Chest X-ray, PA view. Patient: 79 years old, sex M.
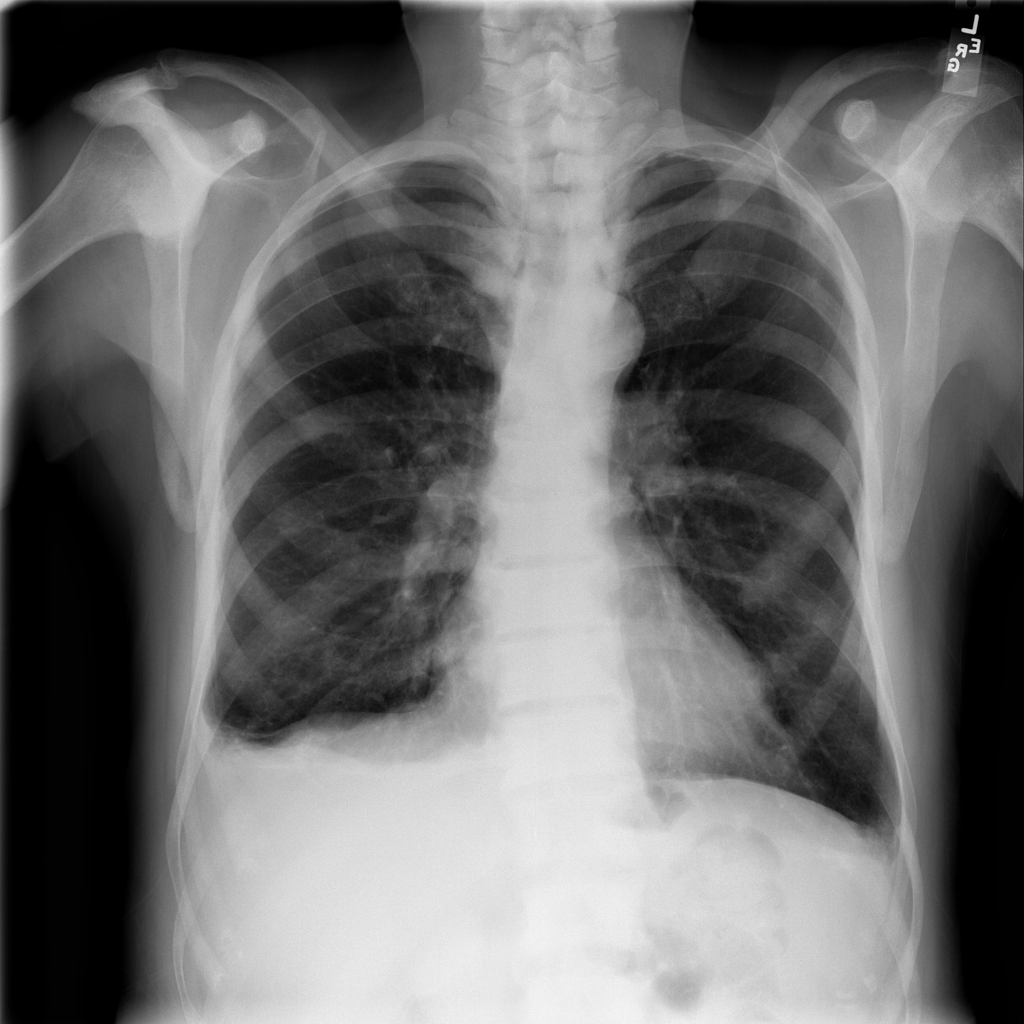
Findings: Effusion